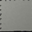
Piece: xx